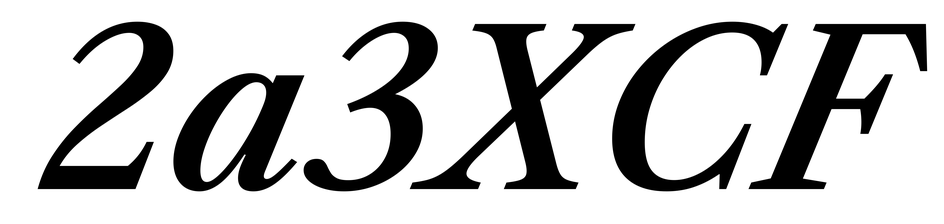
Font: LibreCaslonText-Italic_SemiBold_Italic